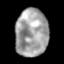
Tissue: lung
Cell type: Epithelial cells
Senescence score: 0.1408
Nuclear area (px): 1528
Mean DAPI intensity: 160.743